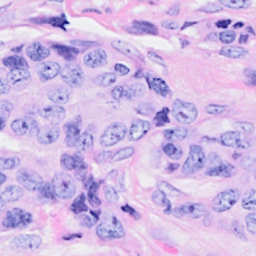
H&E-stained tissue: Breast